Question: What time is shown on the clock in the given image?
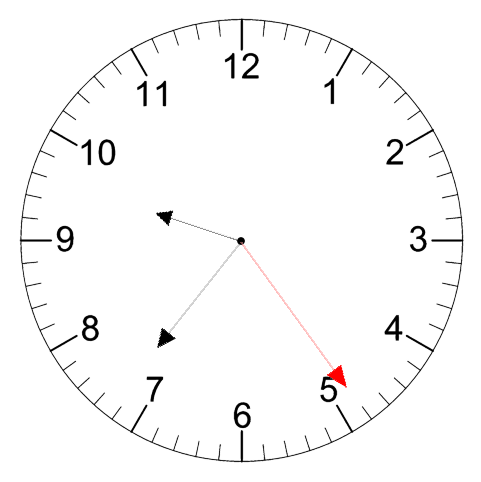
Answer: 09:36:24